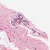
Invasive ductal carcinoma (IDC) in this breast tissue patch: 0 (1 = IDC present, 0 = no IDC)